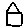
Label: house